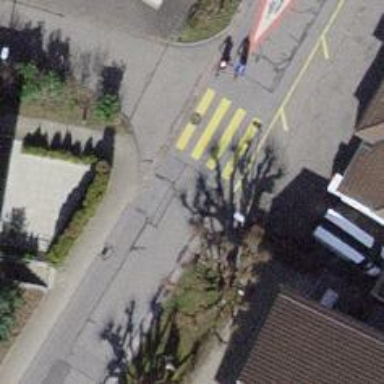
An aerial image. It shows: Marked crossing with zebra stripes on the road.